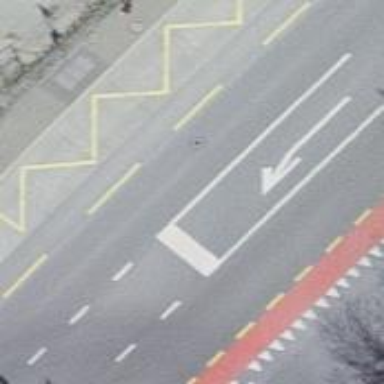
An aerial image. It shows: Bus stop with designated public transport stop position.